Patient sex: M
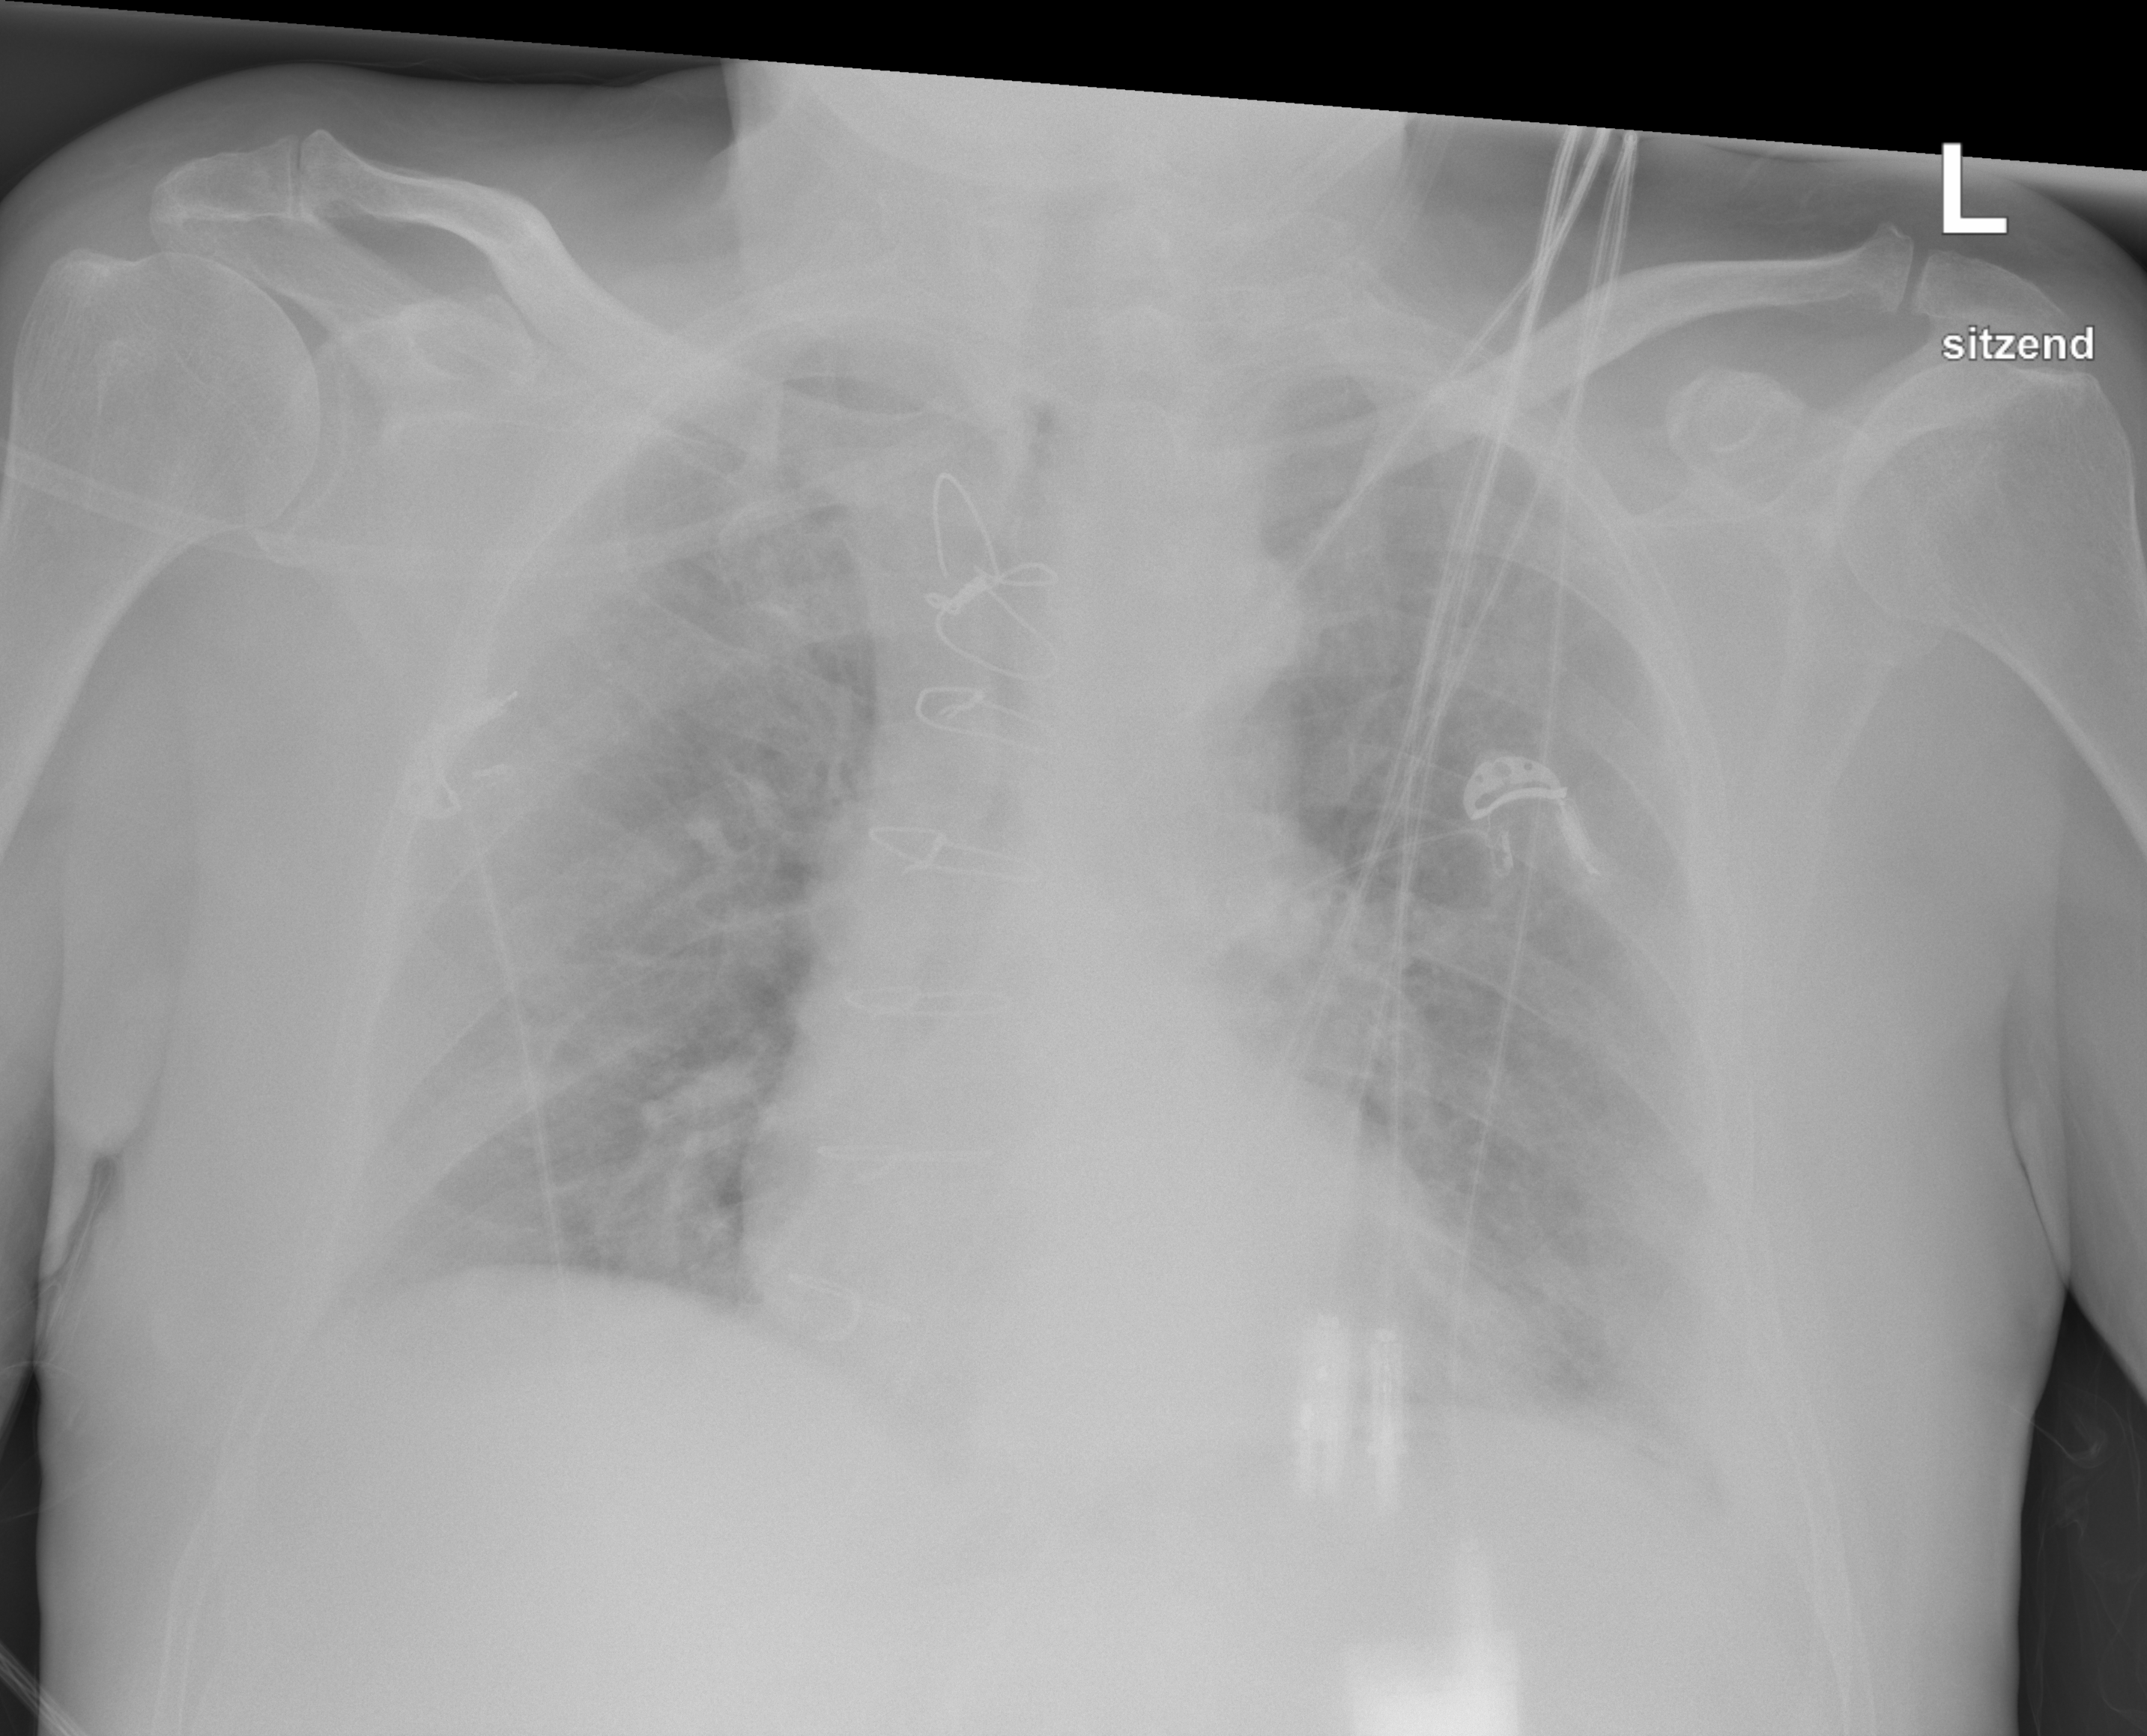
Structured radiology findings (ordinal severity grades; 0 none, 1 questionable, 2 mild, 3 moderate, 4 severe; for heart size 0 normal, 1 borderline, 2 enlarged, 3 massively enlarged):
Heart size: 0
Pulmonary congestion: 1
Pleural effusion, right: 0
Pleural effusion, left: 2
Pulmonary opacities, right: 2
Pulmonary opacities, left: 2
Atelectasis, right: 0
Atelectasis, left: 2